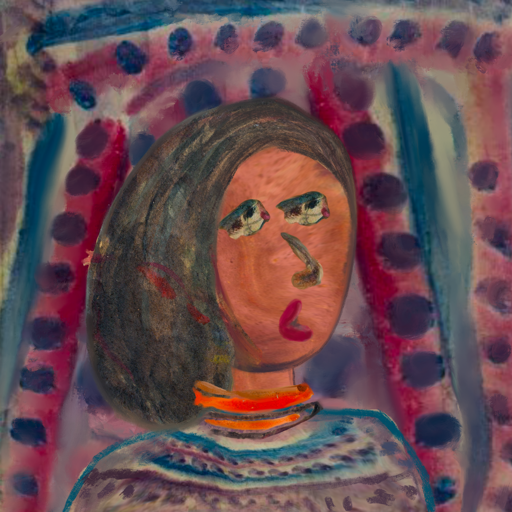
Background: HillGirl, Head And Neck Side: Mother_And_Son_Mother, Face Side: Pipe, Bust: HillGirl, Hair Side: Gypsy_Mother, Head Accessory: Blank, Second Necklace: Blank, Necklace: Experience, Baby: Blank